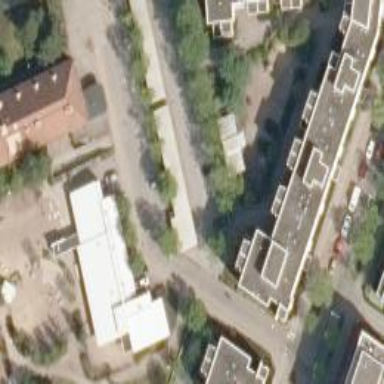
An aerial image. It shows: Parking area.